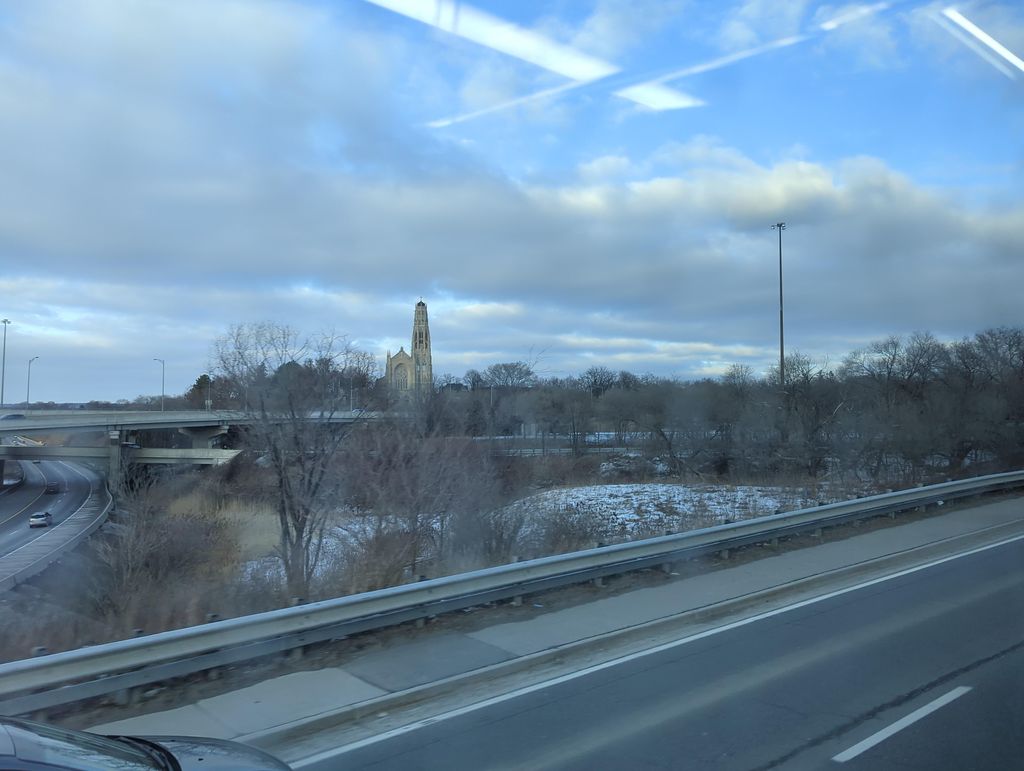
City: hamilton